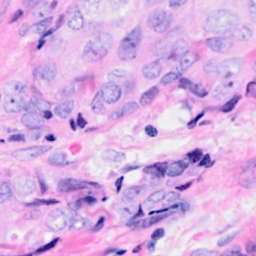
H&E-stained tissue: Breast